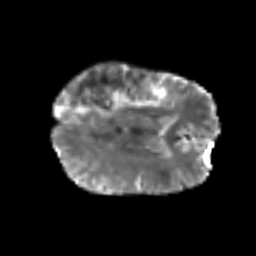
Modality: T2w
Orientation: axial
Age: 60
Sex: male
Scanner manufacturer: siemens
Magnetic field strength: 3 T
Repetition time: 6.1 s
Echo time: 0.101 s